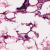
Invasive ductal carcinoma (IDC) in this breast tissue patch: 1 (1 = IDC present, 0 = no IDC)